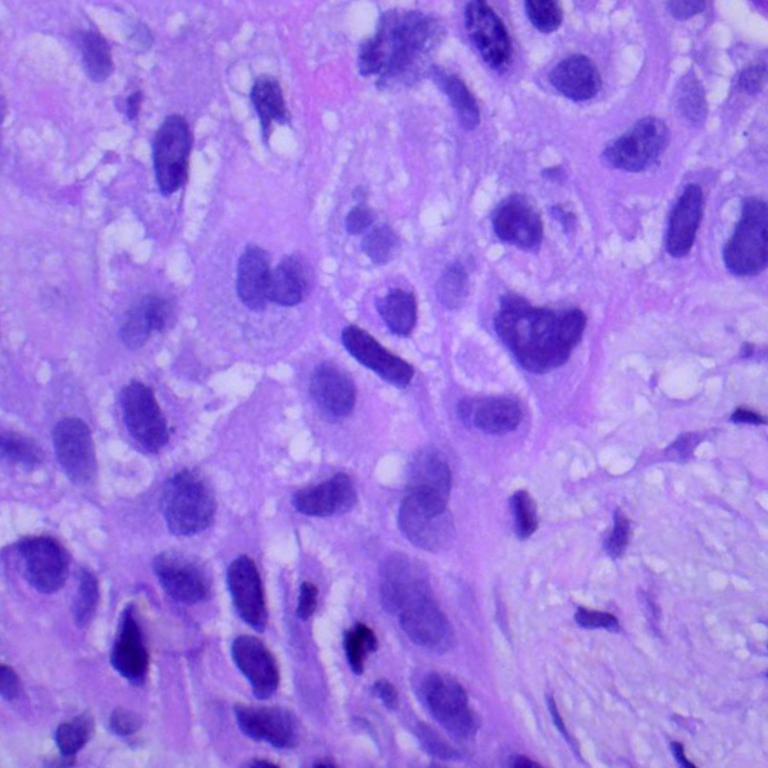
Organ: lung
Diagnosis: squamous carcinomas